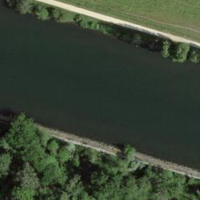
EUNIS habitat code: 15
Species observed at this site:
Corvus corone
Cyanistes caeruleus
Geranium robertianum
Prunus padus
Colletes cunicularius
Sitta europaea
Humulus lupulus
Aegithalos caudatus
Cornus sanguinea
Phylloscopus trochilus